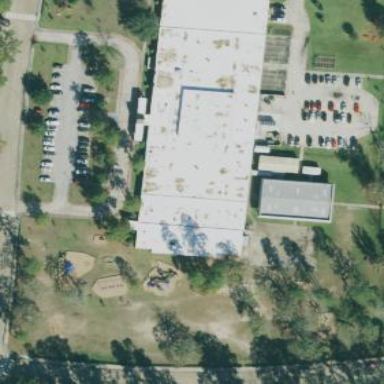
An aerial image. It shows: School building.